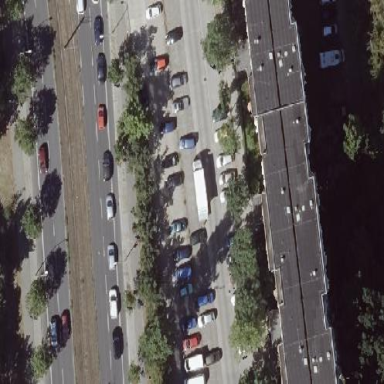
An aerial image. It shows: Street-side parking area with fine gravel surface.